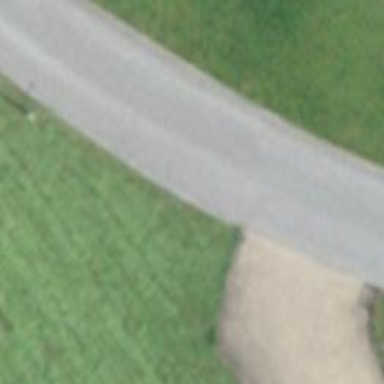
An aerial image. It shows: Paved tertiary road.